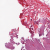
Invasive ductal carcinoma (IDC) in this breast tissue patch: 0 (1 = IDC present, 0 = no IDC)